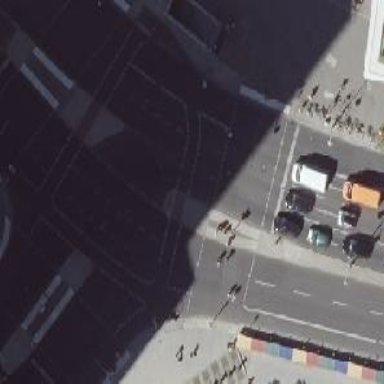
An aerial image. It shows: Footway that serves as traffic island.